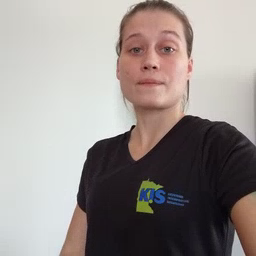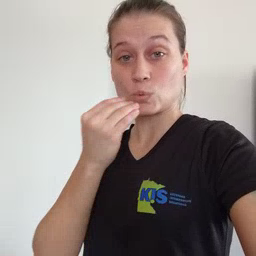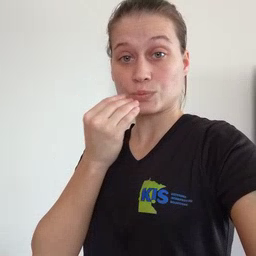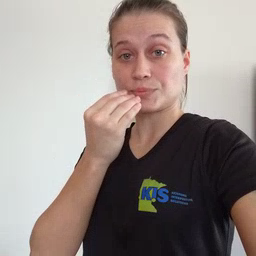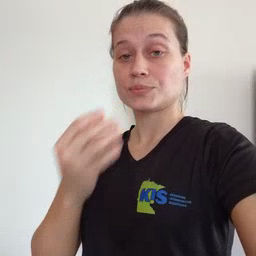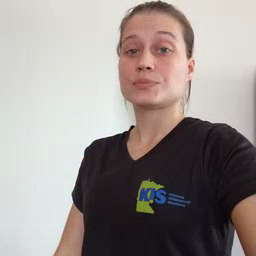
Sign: food